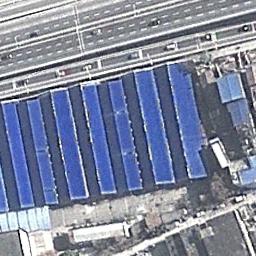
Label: industrial_area